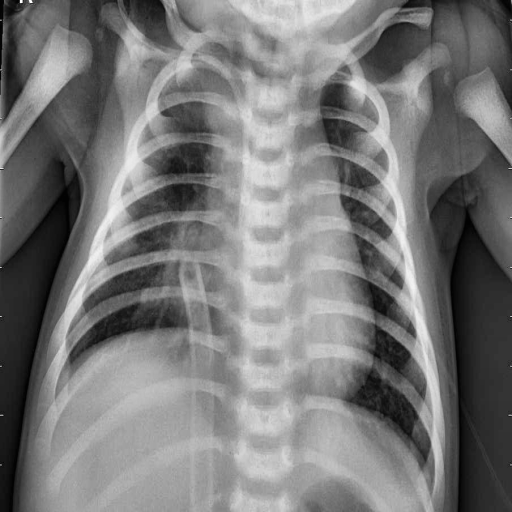
Finding: PNEUMONIA